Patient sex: M
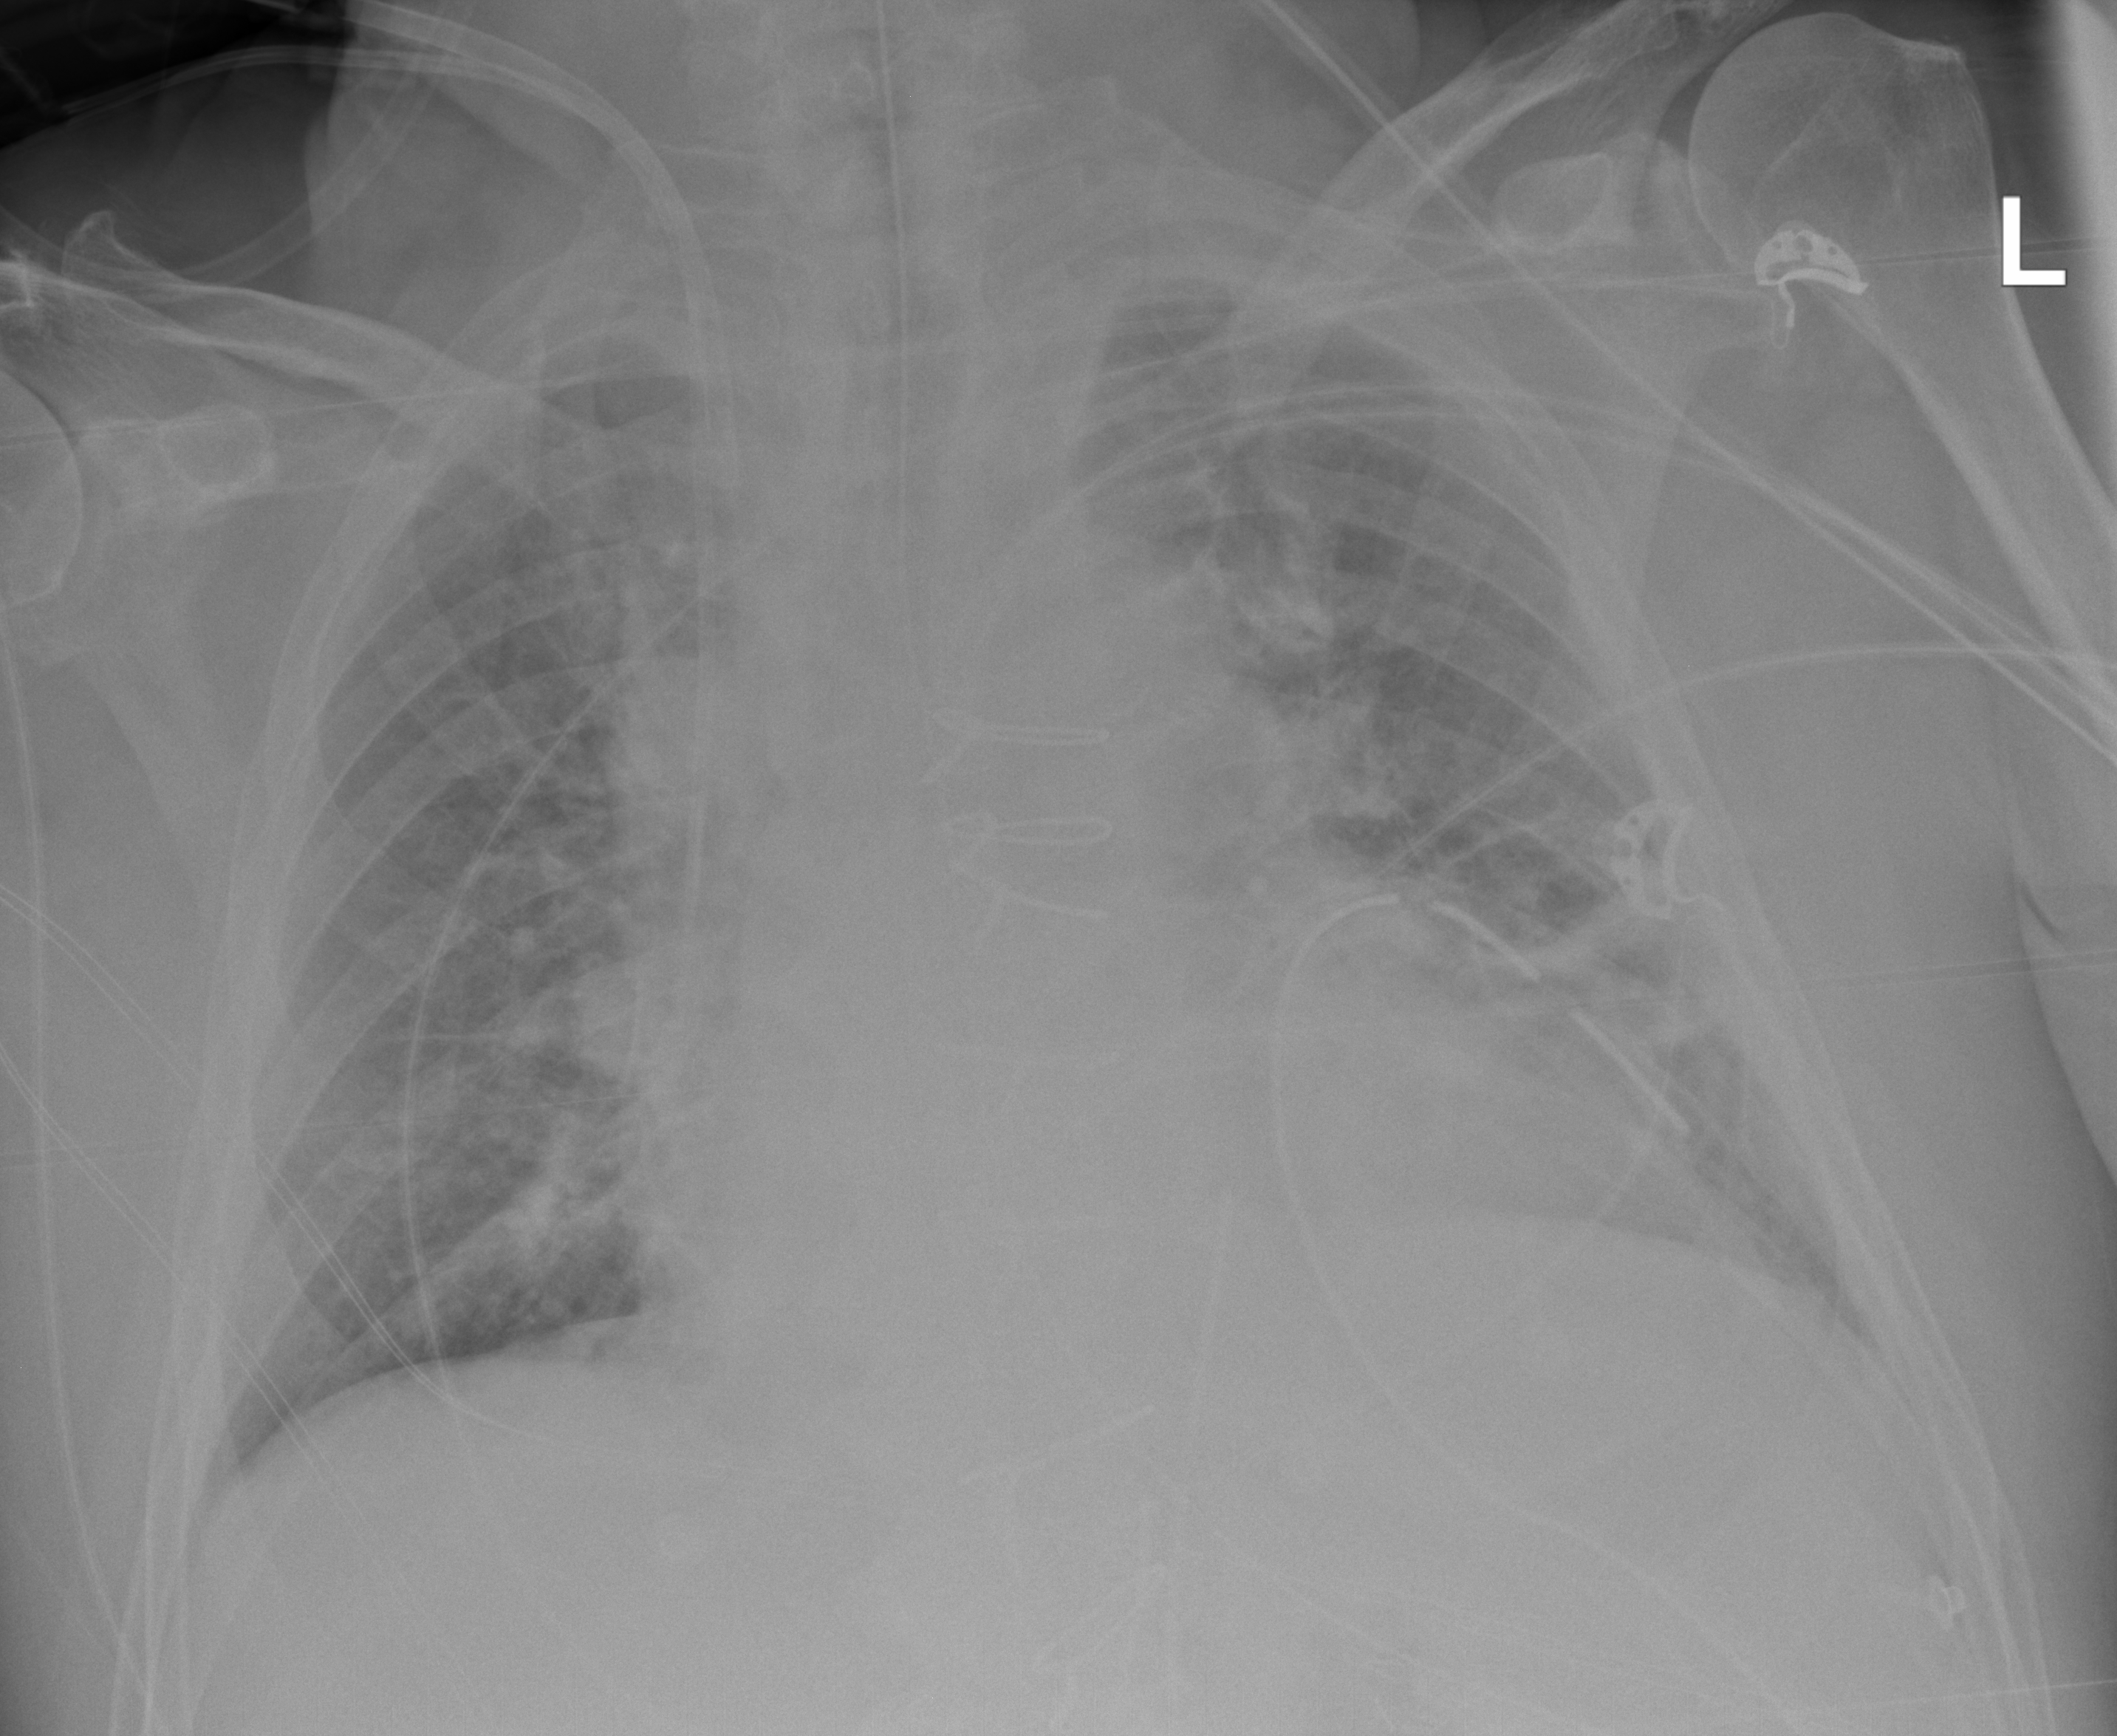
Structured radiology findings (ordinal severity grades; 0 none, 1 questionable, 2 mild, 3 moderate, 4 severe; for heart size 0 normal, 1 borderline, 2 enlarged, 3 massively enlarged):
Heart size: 2
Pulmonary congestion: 2
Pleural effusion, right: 0
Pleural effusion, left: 2
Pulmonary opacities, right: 2
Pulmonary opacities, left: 2
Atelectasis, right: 0
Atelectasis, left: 2